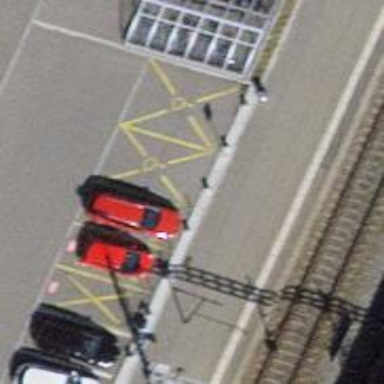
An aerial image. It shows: Disabled parking space.